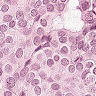
Metastatic tissue present: yes